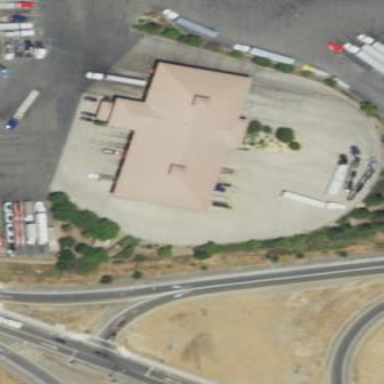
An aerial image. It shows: Building that is truck repair shop.